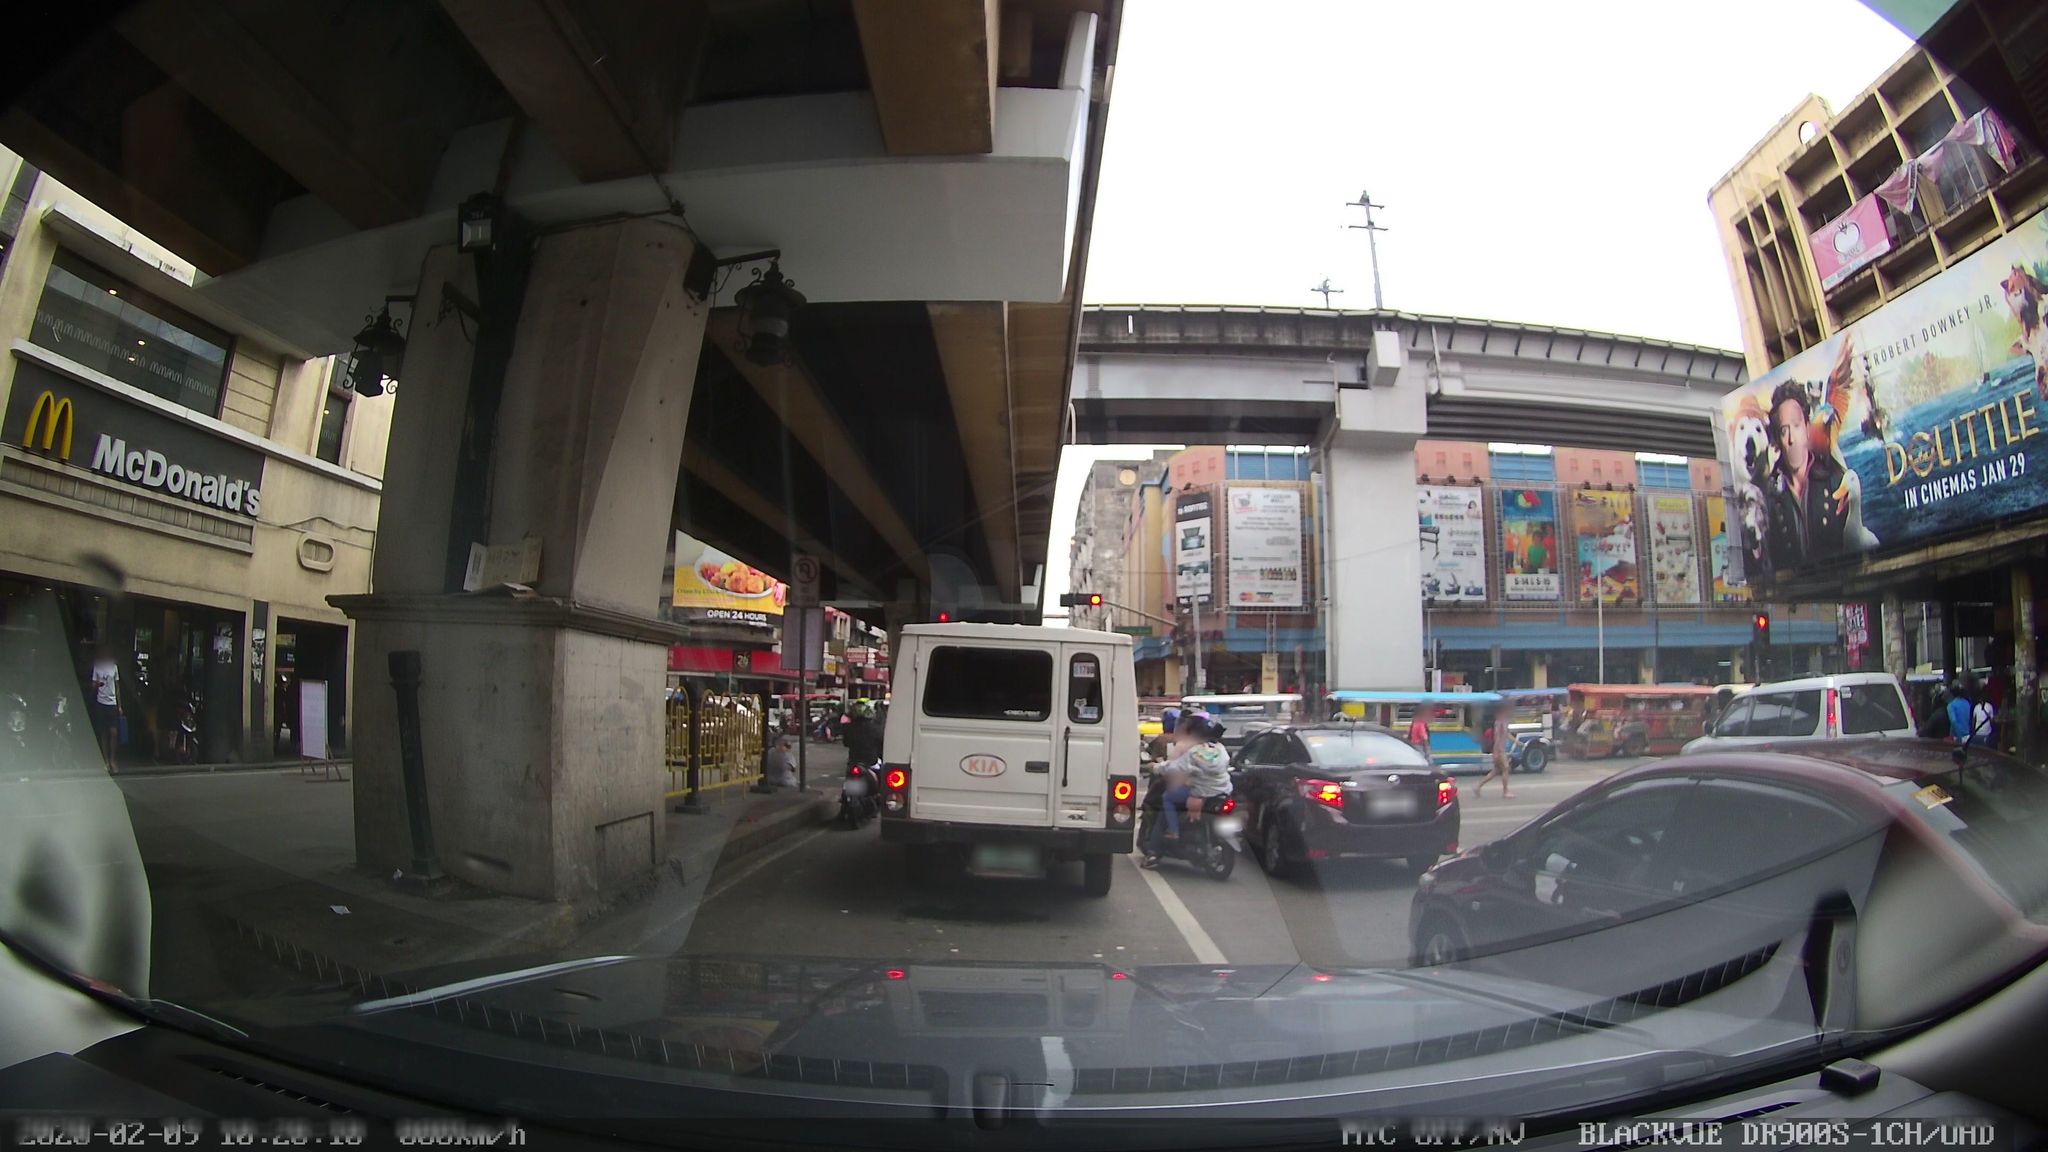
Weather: rainy
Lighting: day
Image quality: good
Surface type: driving surface
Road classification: primary
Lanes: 4, 2, 5, 3
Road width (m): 13.2, 9.9, 16.5
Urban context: urban centre
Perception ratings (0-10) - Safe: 3.66, Lively: 7.15, Beautiful: 4.75, Boring: 3.39, Depressing: 8.74, Wealthy: 1.45